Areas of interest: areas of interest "Picking Garden"
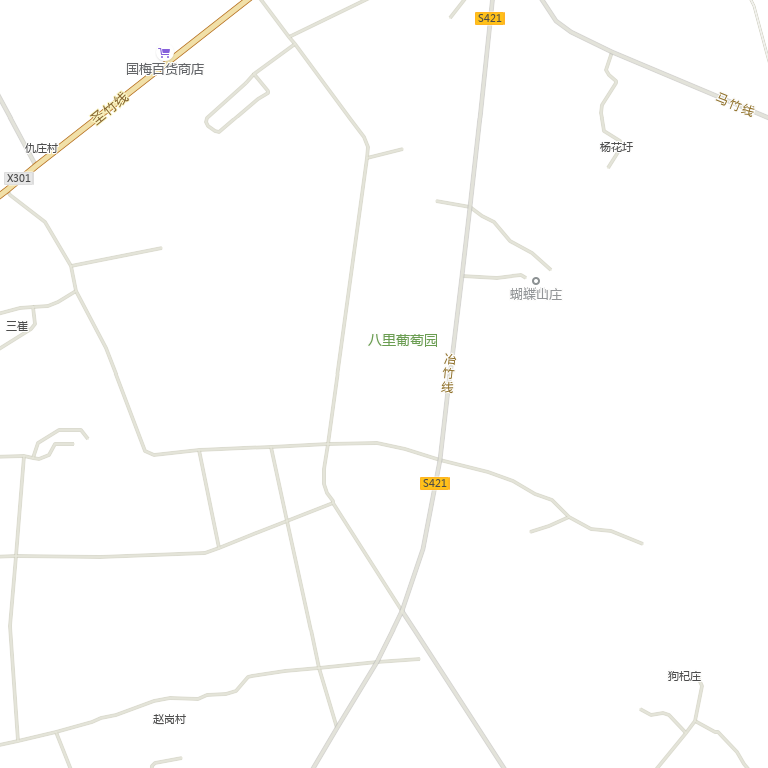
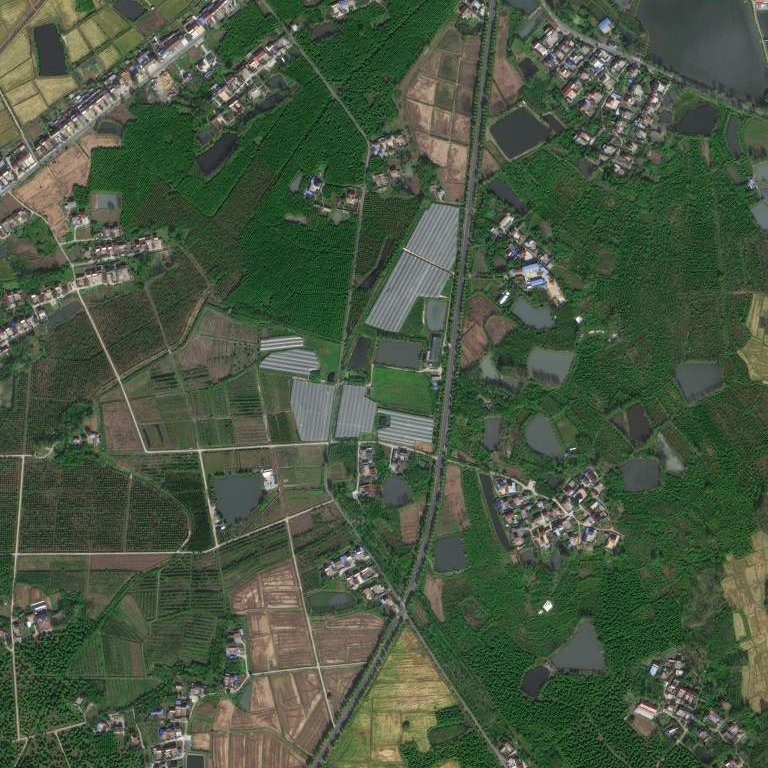